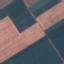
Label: AnnualCrop